Question: Could you pleases helping me fix in this problem.

src/component/Detail.js file
'''
import React, { Component } from 'react';
import { Character } from './Data_Character/Character';
import Total from './Total';
export default class Detail extends Component {
constructor(props) {
super(props);
this.state = {
names: Character
}
}
render() {
const { names } = this.state;
return(
<div>
{names.map(name => (
<Total key={name.id} Name={name} />
))};
</div>
)
}
}
'''
src/component/Total.js file
'''
import React, { Component } from 'react';
export default class Total extends Component {
render() {
const { id} = this.props.Name;
return(
<div>
{id}
</div>
)
}
}
'''
src/App.js file
'''
import React from 'react';
import './App.css';
import Footer from './component/Footer';
import Detail from './component/Page_khwaamepnmaa/Detail';
function App() {
return (
<div className="App">
{/* <Navbar /> */}
{/* <Body /> */}
<Detail />
{/* <Detail_Home /> */}
<Footer />
</div>
);
}
export default App;
'''
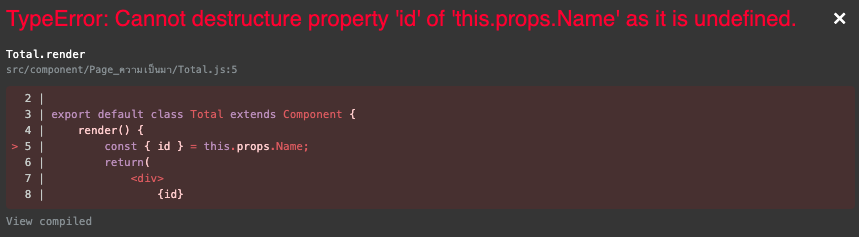
Answer: Provide a default value, or object, to destructure from 'const { id } = this.props.Name || {};'.
This is even simpler if you convert your 'Total' component to a functional component.
'''
const Total = ({ Name: { id } = {} }) => <div>{id}</div>;
'''